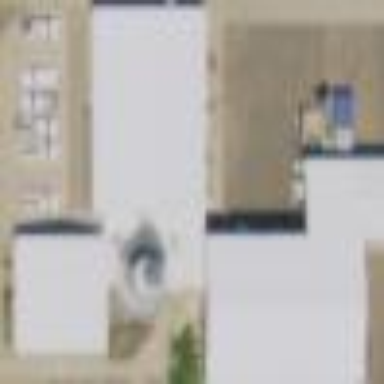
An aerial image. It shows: Retail building.